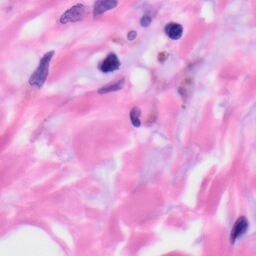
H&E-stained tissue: Skin